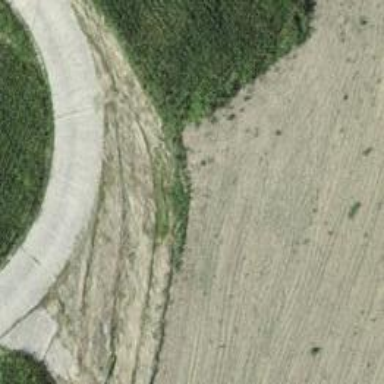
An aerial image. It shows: Gravel track.